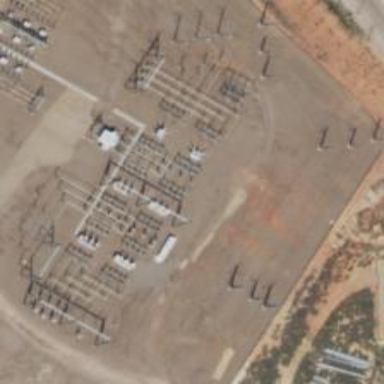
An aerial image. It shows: Switch used for power control.